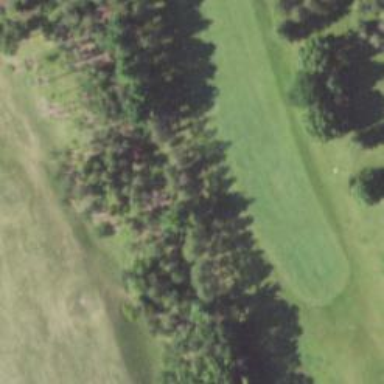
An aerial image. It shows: View of golf hole.